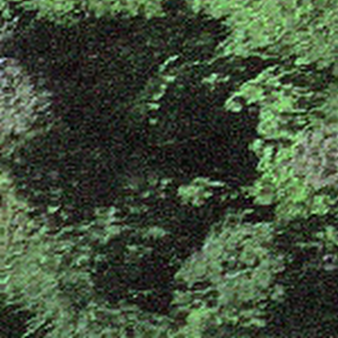
Label: other